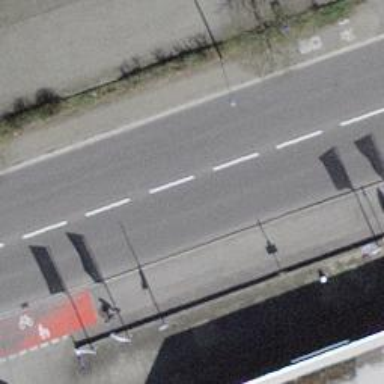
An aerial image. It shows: Public transport stop position.